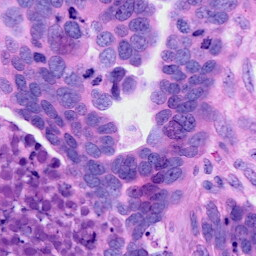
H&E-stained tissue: Ovarian